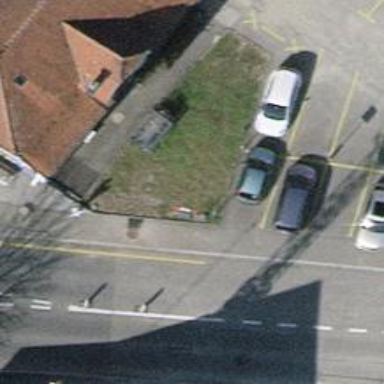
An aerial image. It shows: Bicycle parking area with wall loops.